Question: I need a TableLayout with TextViews and EditTexts and it should be like a crossword puzzle.
I've tested this with 'LinearLayout, width=0dp and weight=1,' but it didn't worked like I wanted. Then I've tried it with a TableLayout and I think I'm near to the solution. I've tested with heights and widths in the XML or in the Java but it didn't work. My Problem now is that all TextViews are thinner than the EditText and I don't know why and how I can make them look the same.
XML-files:
'''
<!-- activity_sraetsel_main.xml -->
<TableLayout xmlns:android="http://schemas.android.com/apk/res/android"
android:id="@+id/table"
android:layout_width="fill_parent"
android:layout_height="fill_parent"
android:orientation="vertical" >
</TableLayout>
<!-- activity_sraetsel_row.xml -->
<?xml version="1.0" encoding="utf-8"?>
<TableRow xmlns:android="http://schemas.android.com/apk/res/android"
android:id="@+id/tableRow"
android:layout_height="fill_parent"
android:layout_width="fill_parent"
android:gravity="center_horizontal">
</TableRow>
<!-- activity_sraetsel_edittext.xml -->
<?xml version="1.0" encoding="utf-8"?>
<EditText xmlns:android="http://schemas.android.com/apk/res/android"
android:background="@drawable/cell_border"
android:id="@+id/textView"
android:inputType="textCapCharacters"
android:gravity="center_horizontal"
android:maxLength="1">
</EditText>
<!-- activity_sraetsel_textview.xml -->
<?xml version="1.0" encoding="utf-8"?>
<TextView xmlns:android="http://schemas.android.com/apk/res/android"
android:background="@drawable/cell_border"
android:id="@+id/textView"
android:textSize="6.5sp"
android:singleLine = "false" >
</TextView>
<!-- cell_border.xml -->
<?xml version="1.0" encoding="UTF-8"?>
<shape xmlns:android="http://schemas.android.com/apk/res/android">
<solid android:color="#FFFFFF"/>
<stroke android:width="1dp" android:color="#515151"/>
<padding android:left="10dp" android:top="5dp"
android:right="10dp" android:bottom="5dp" />
</shape>
'''
and the java part, where I put all together:
'''
TableLayout table = (TableLayout) this.findViewById(R.id.table);
for (int y = 0; y < hoehe; y++) {
// Inflate your row "template" and fill out the fields.
TableRow row = (TableRow) LayoutInflater.from(this).inflate(R.layout.activity_sraetsel_row, null);
for (int x = 0; x < breite; x++) {
if (raetsel[y][x].startsWith(",", 1)) {
EditText eText = (EditText) LayoutInflater.from(this).inflate(R.layout.activity_sraetsel_edittext, null);
if (!(raetsel[y][x].startsWith("a"))) {
eText.setText(raetsel[y][x].substring(0, 1));
} //if
eText.setWidth(60);
eText.setHeight(60);
row.addView(eText);
Log.d(TAG, "SRaetselMain, AntwortFeld erstellt");
} else {
TextView vText = (TextView) LayoutInflater.from(this).inflate(R.layout.activity_sraetsel_textview, null);
vText.setText(raetsel[y][x].substring(0, raetsel[y][x].indexOf("|")));
vText.setWidth(60);
vText.setHeight(60);
row.addView(vText);
Log.d(TAG, "SRaetselMain, FrageFeld erstellt");
} //if
} //for
table.addView(row);
} //for
table.requestLayout();
'''
And finally how it looks like:

With 'android:layout_height="match_parent"' for TextView in XML and without the setHeight() for TextView in Activity:
<URL>
With 'android:layout_weight="1"' and 'android:layout_height="0dp"'it looks the same like EDIT1
Now I've tested it without TextViews and only with EditText, and I found that the problem is the textSize. If I make the TextView without the option 'android:textSize="6.5sp"' it works. But then the text is to big and unfortunately I need this text that small.
I've tried this with LinearLayout and with two TextViews.
I really don't know how I can change that this two Views are at the same height.
<URL>
Thank you for your help in this matter.
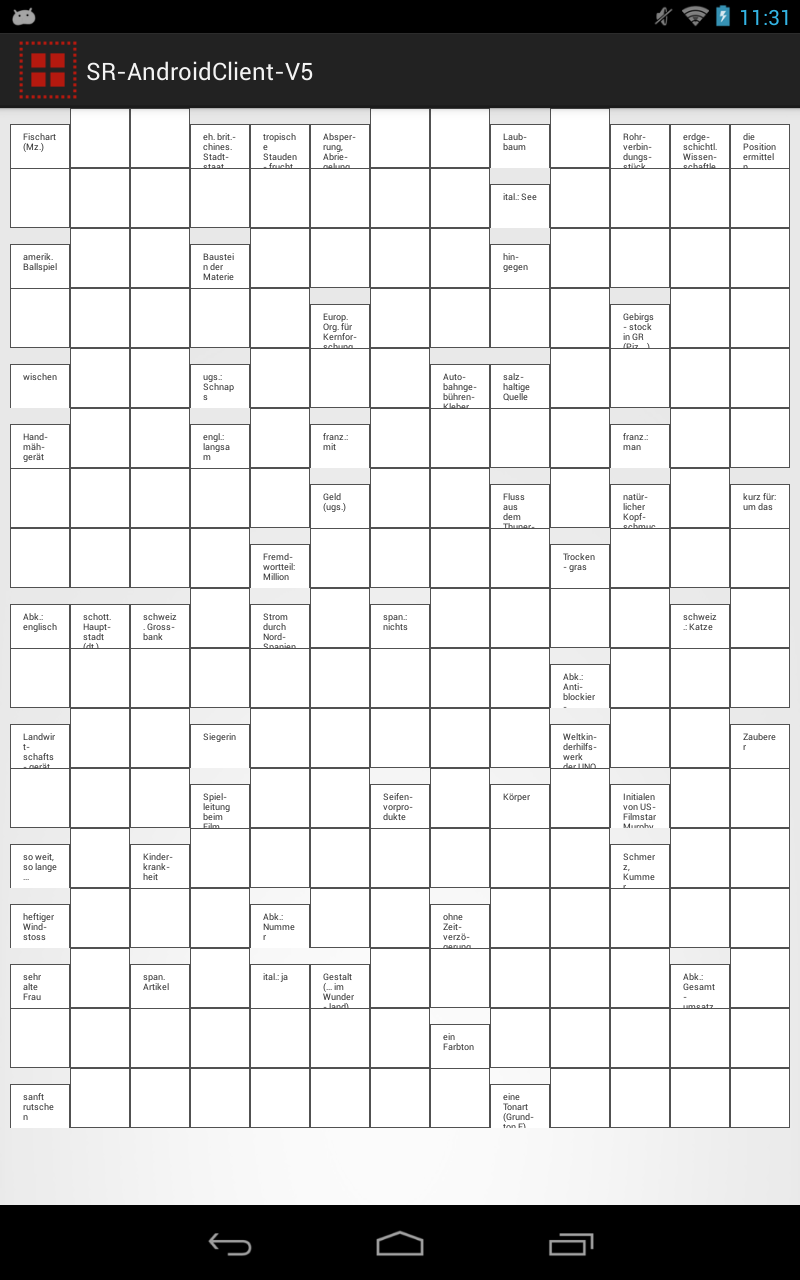
Answer: Answer to my own Question:
The Problem is solved with this: 'android:baselineAligned="false"'
Put this line into this XML and it works!
'''
<!-- activity_sraetsel_row.xml -->
<?xml version="1.0" encoding="utf-8"?>
<TableRow xmlns:android="http://schemas.android.com/apk/res/android"
android:id="@+id/tableRow"
android:layout_height="fill_parent"
android:layout_width="fill_parent"
android:gravity="center_horizontal"
android:baselineAligned="false">
</TableRow>
'''
Thank you for your help!